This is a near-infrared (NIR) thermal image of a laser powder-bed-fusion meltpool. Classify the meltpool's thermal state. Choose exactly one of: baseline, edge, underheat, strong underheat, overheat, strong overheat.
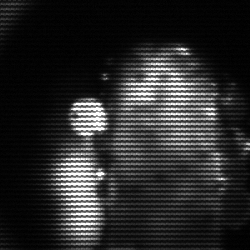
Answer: strong underheat